五年级 · 画法几何学

从正面、右面、上面看到的形状都相同。
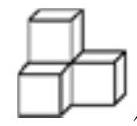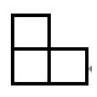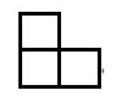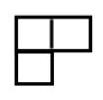
答案: 解$\times$

【分析】将从正面、侧面以及上面看到的形状都画出来，之后判断题干说法正误即可。

【详解】从正面看：

从侧面看:

从上面看:

所以, 从三个方向看到的形状是不完全相同的。

所以判断错误。

【点睛】本题考查了三视图, 从正面看可以看到物体的长和高, 从侧面看可以看到物体的宽和高, 从上面看可以看到物体的长和宽。